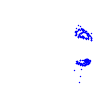
Particle: pion